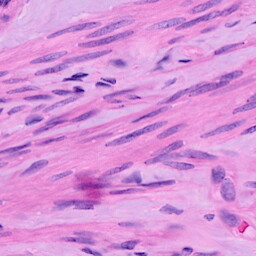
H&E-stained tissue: Ovarian